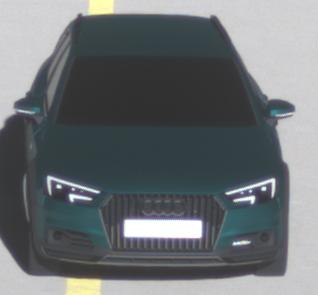
Make: Audi
Model: A4 Allroad 45 TFSI
Detailed model: A4 (B9) allroad
Model produced from: 2019/02
Model produced until: 2019/05
Doors: 5
Color: blue
Road condition: dry road
Daytime: morning or afternoon
Contrast: high contrast